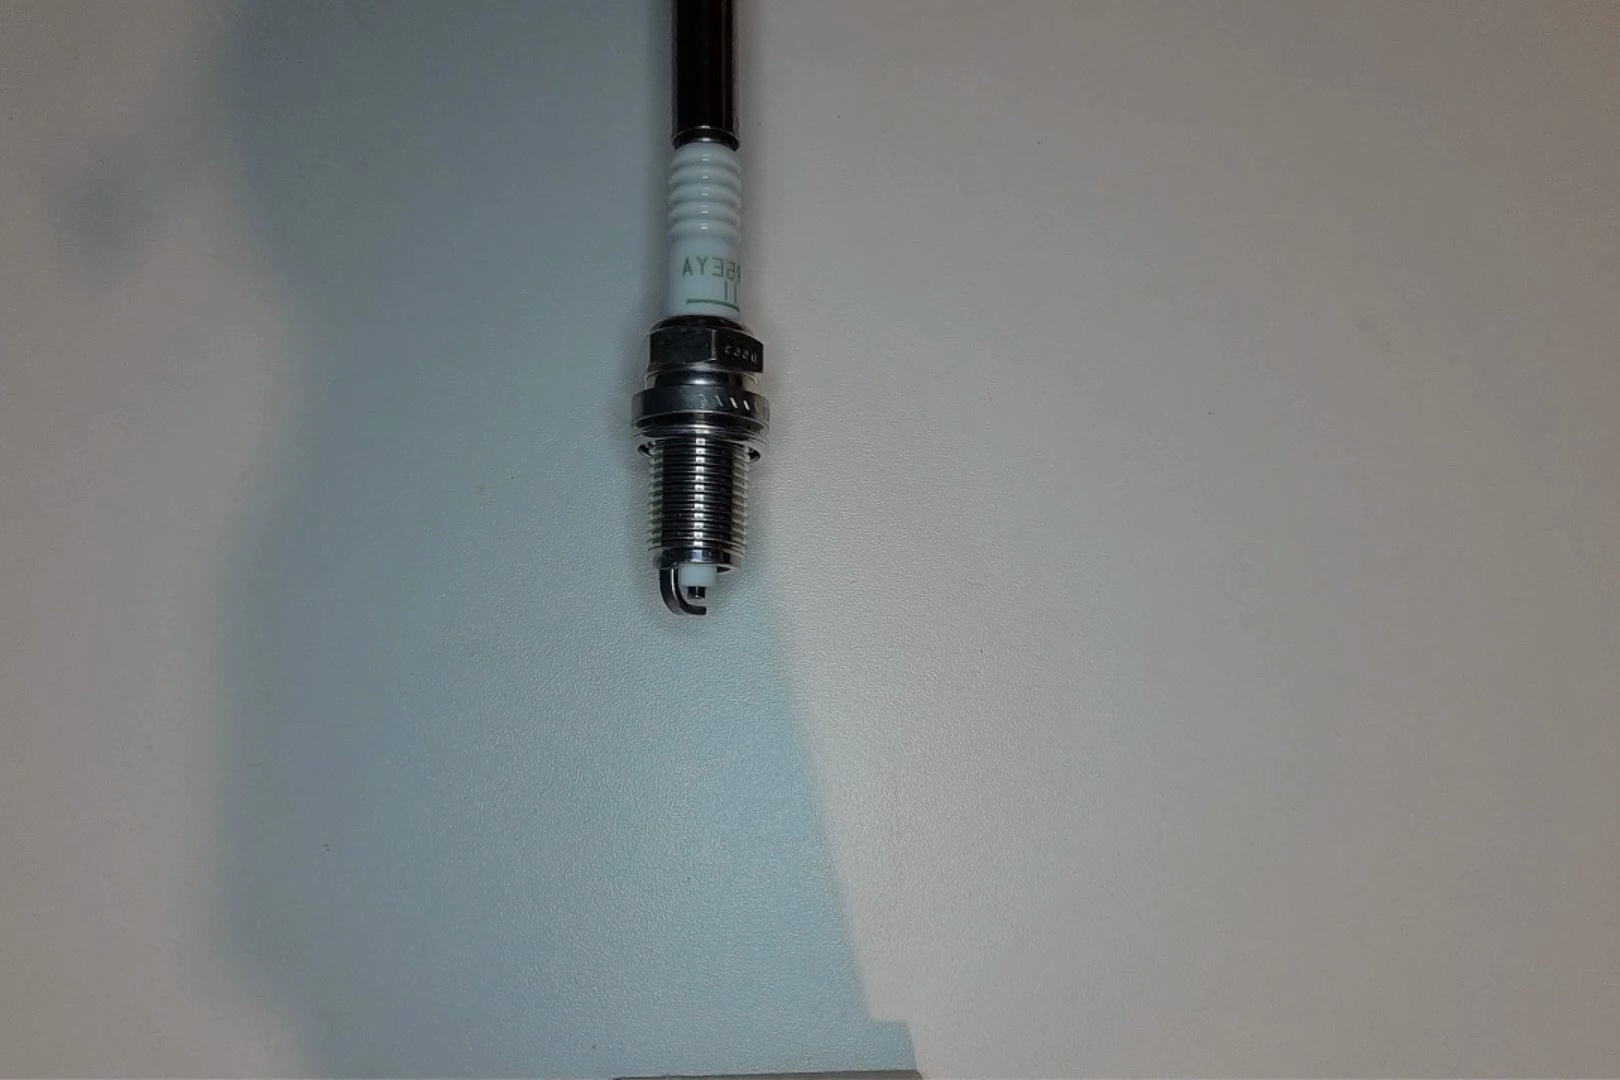
Label: no anomaly